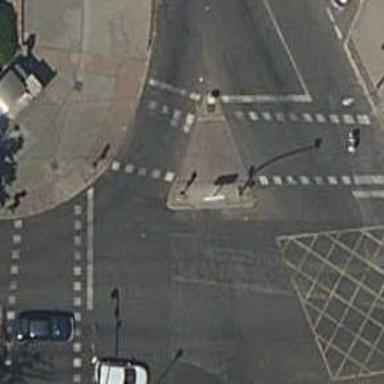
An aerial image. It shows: Road with traffic signals at crossing.